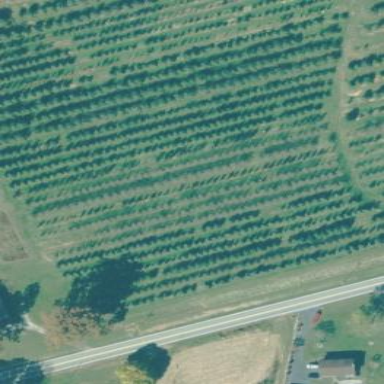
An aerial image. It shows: Orchard.